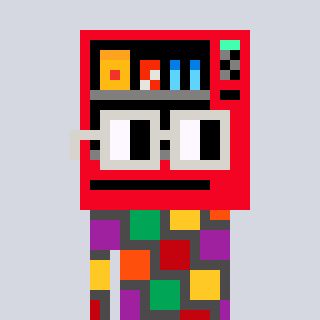
a pixel art character with square light gray glasses, a vending machine-shaped head and a grayscale-colored body on a cool background